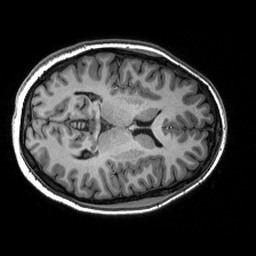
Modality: T1w
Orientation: axial
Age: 21
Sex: female
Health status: healthy
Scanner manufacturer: siemens
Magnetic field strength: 3 T
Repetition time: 2.53 s
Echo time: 0.00288 s